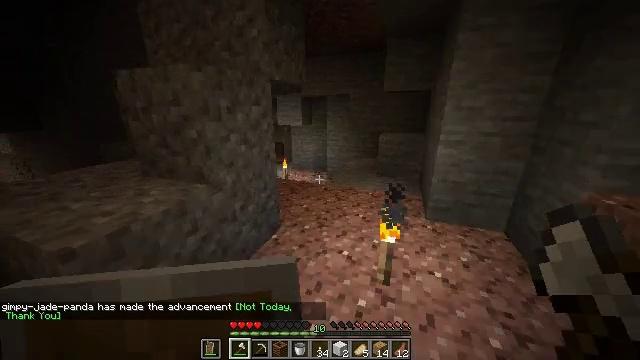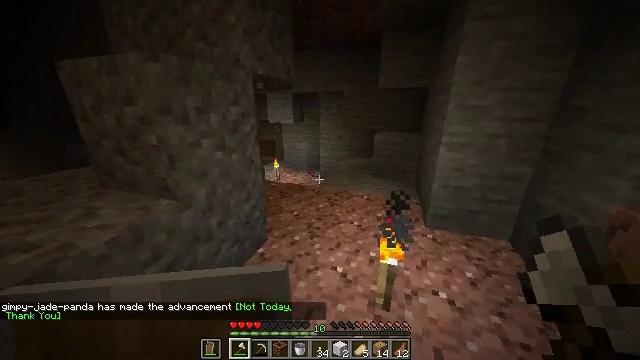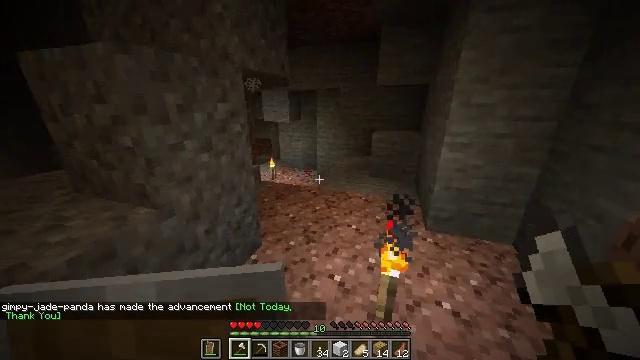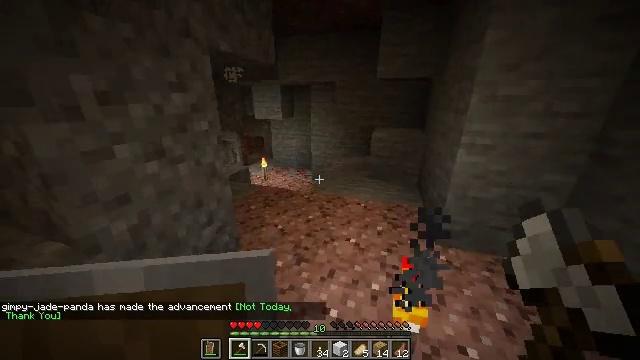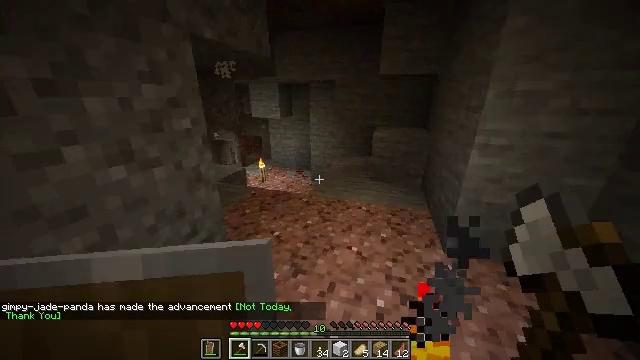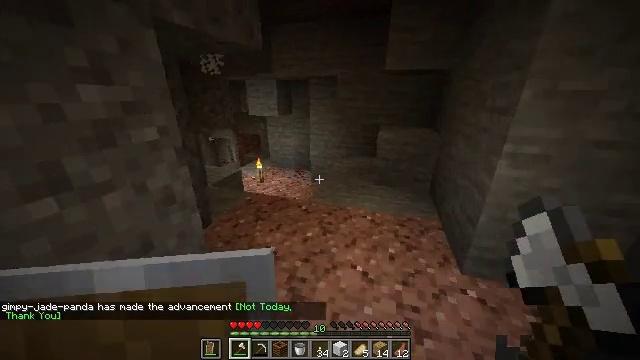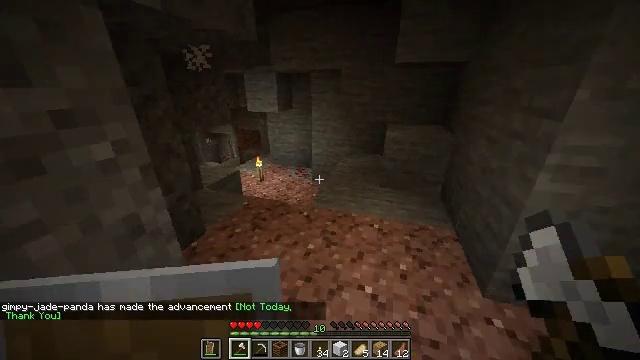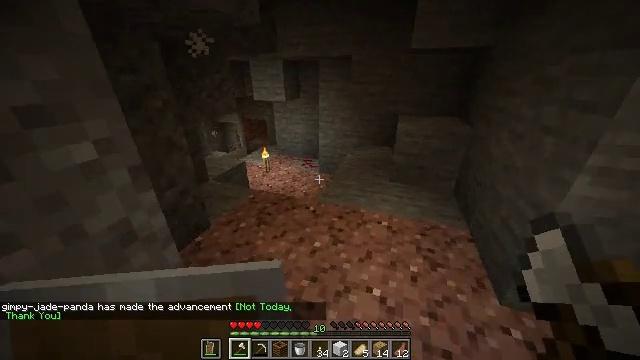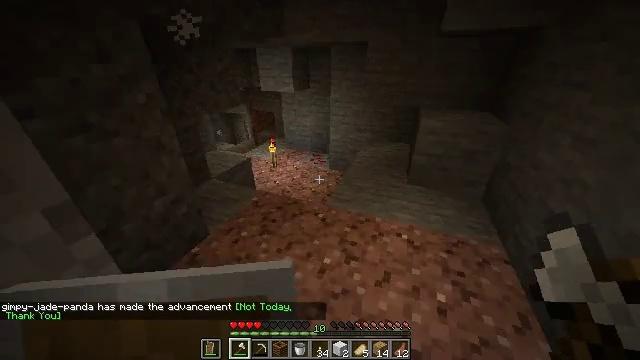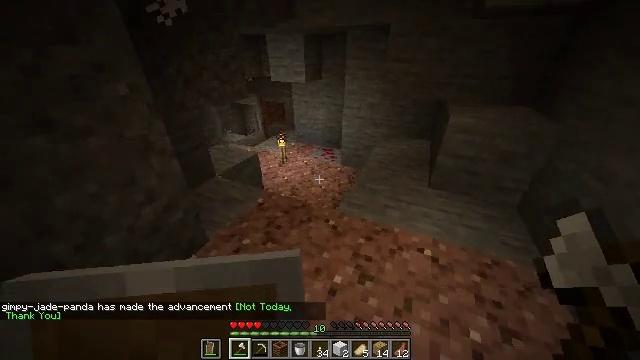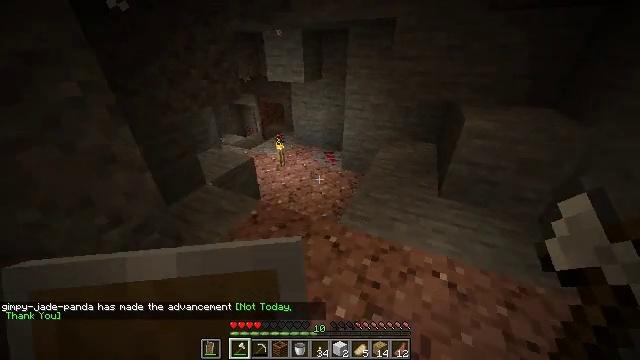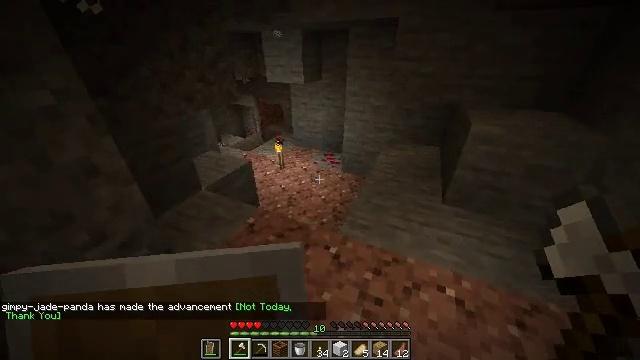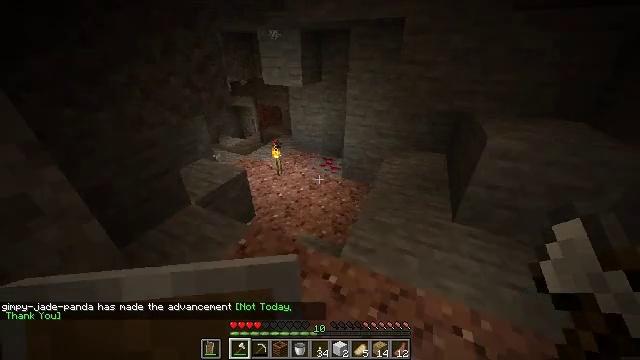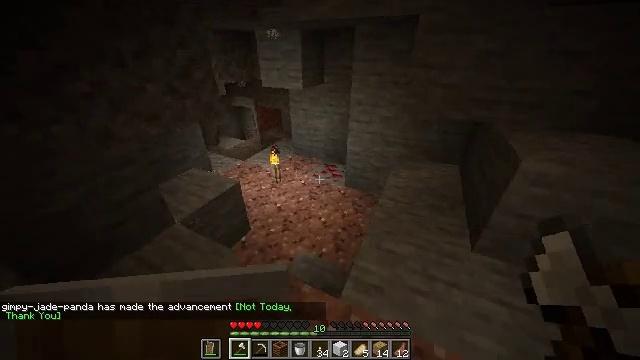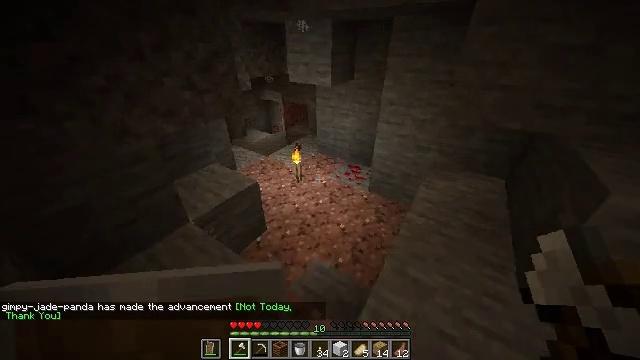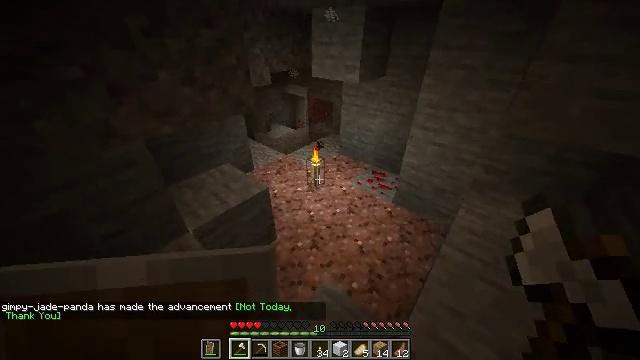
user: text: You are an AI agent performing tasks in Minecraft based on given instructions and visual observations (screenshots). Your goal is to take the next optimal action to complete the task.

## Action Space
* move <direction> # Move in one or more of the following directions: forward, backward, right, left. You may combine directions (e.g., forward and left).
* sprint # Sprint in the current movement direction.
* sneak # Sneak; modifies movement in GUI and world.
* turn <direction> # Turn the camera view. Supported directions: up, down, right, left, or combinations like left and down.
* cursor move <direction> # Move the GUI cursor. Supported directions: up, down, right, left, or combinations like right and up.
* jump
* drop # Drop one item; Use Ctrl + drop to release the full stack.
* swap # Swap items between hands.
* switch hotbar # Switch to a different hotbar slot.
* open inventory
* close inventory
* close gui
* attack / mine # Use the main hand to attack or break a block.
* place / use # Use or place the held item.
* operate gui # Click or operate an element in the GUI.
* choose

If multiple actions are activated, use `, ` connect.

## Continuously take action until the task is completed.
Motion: motion action
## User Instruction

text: Break the fire block.
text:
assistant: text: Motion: move forward, sprint, turn right
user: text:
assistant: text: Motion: move forward, sprint
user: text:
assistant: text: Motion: move forward, sprint, turn right and down
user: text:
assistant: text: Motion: move forward, sprint
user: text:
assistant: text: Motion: move forward, sprint
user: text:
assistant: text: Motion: move forward, sprint, turn down
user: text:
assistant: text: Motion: move forward, turn left and down
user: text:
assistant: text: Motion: move forward, turn left and down
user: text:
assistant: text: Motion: move forward, turn left and down
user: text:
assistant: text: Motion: move forward
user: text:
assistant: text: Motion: move forward
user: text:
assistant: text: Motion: move forward
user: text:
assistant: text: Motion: move forward, sprint
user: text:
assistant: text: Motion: move forward, sprint, turn left and down
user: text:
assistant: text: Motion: move forward, sprint, turn left and down
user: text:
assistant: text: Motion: move forward, sprint
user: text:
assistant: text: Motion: move forward, sprint, turn left
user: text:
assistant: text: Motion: move forward and move right, sprint
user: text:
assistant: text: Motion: move forward and move right, sprint
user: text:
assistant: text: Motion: move forward and move right, sprint
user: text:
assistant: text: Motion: move forward and move right, sprint
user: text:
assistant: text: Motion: move forward, sprint, turn left and up
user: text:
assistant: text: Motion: move forward, sprint, turn left and up
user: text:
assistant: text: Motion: move forward, sprint, turn left
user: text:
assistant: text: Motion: move forward, sprint
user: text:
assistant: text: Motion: move forward, sprint
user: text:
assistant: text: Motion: move forward, sprint, turn left
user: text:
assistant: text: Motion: move forward, sprint
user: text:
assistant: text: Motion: move forward, sprint
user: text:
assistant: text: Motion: move forward, sprint